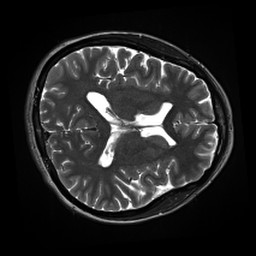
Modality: inplaneT2
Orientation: axial
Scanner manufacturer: siemens
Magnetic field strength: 3 T
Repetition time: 11 s
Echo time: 0.059 s